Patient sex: M
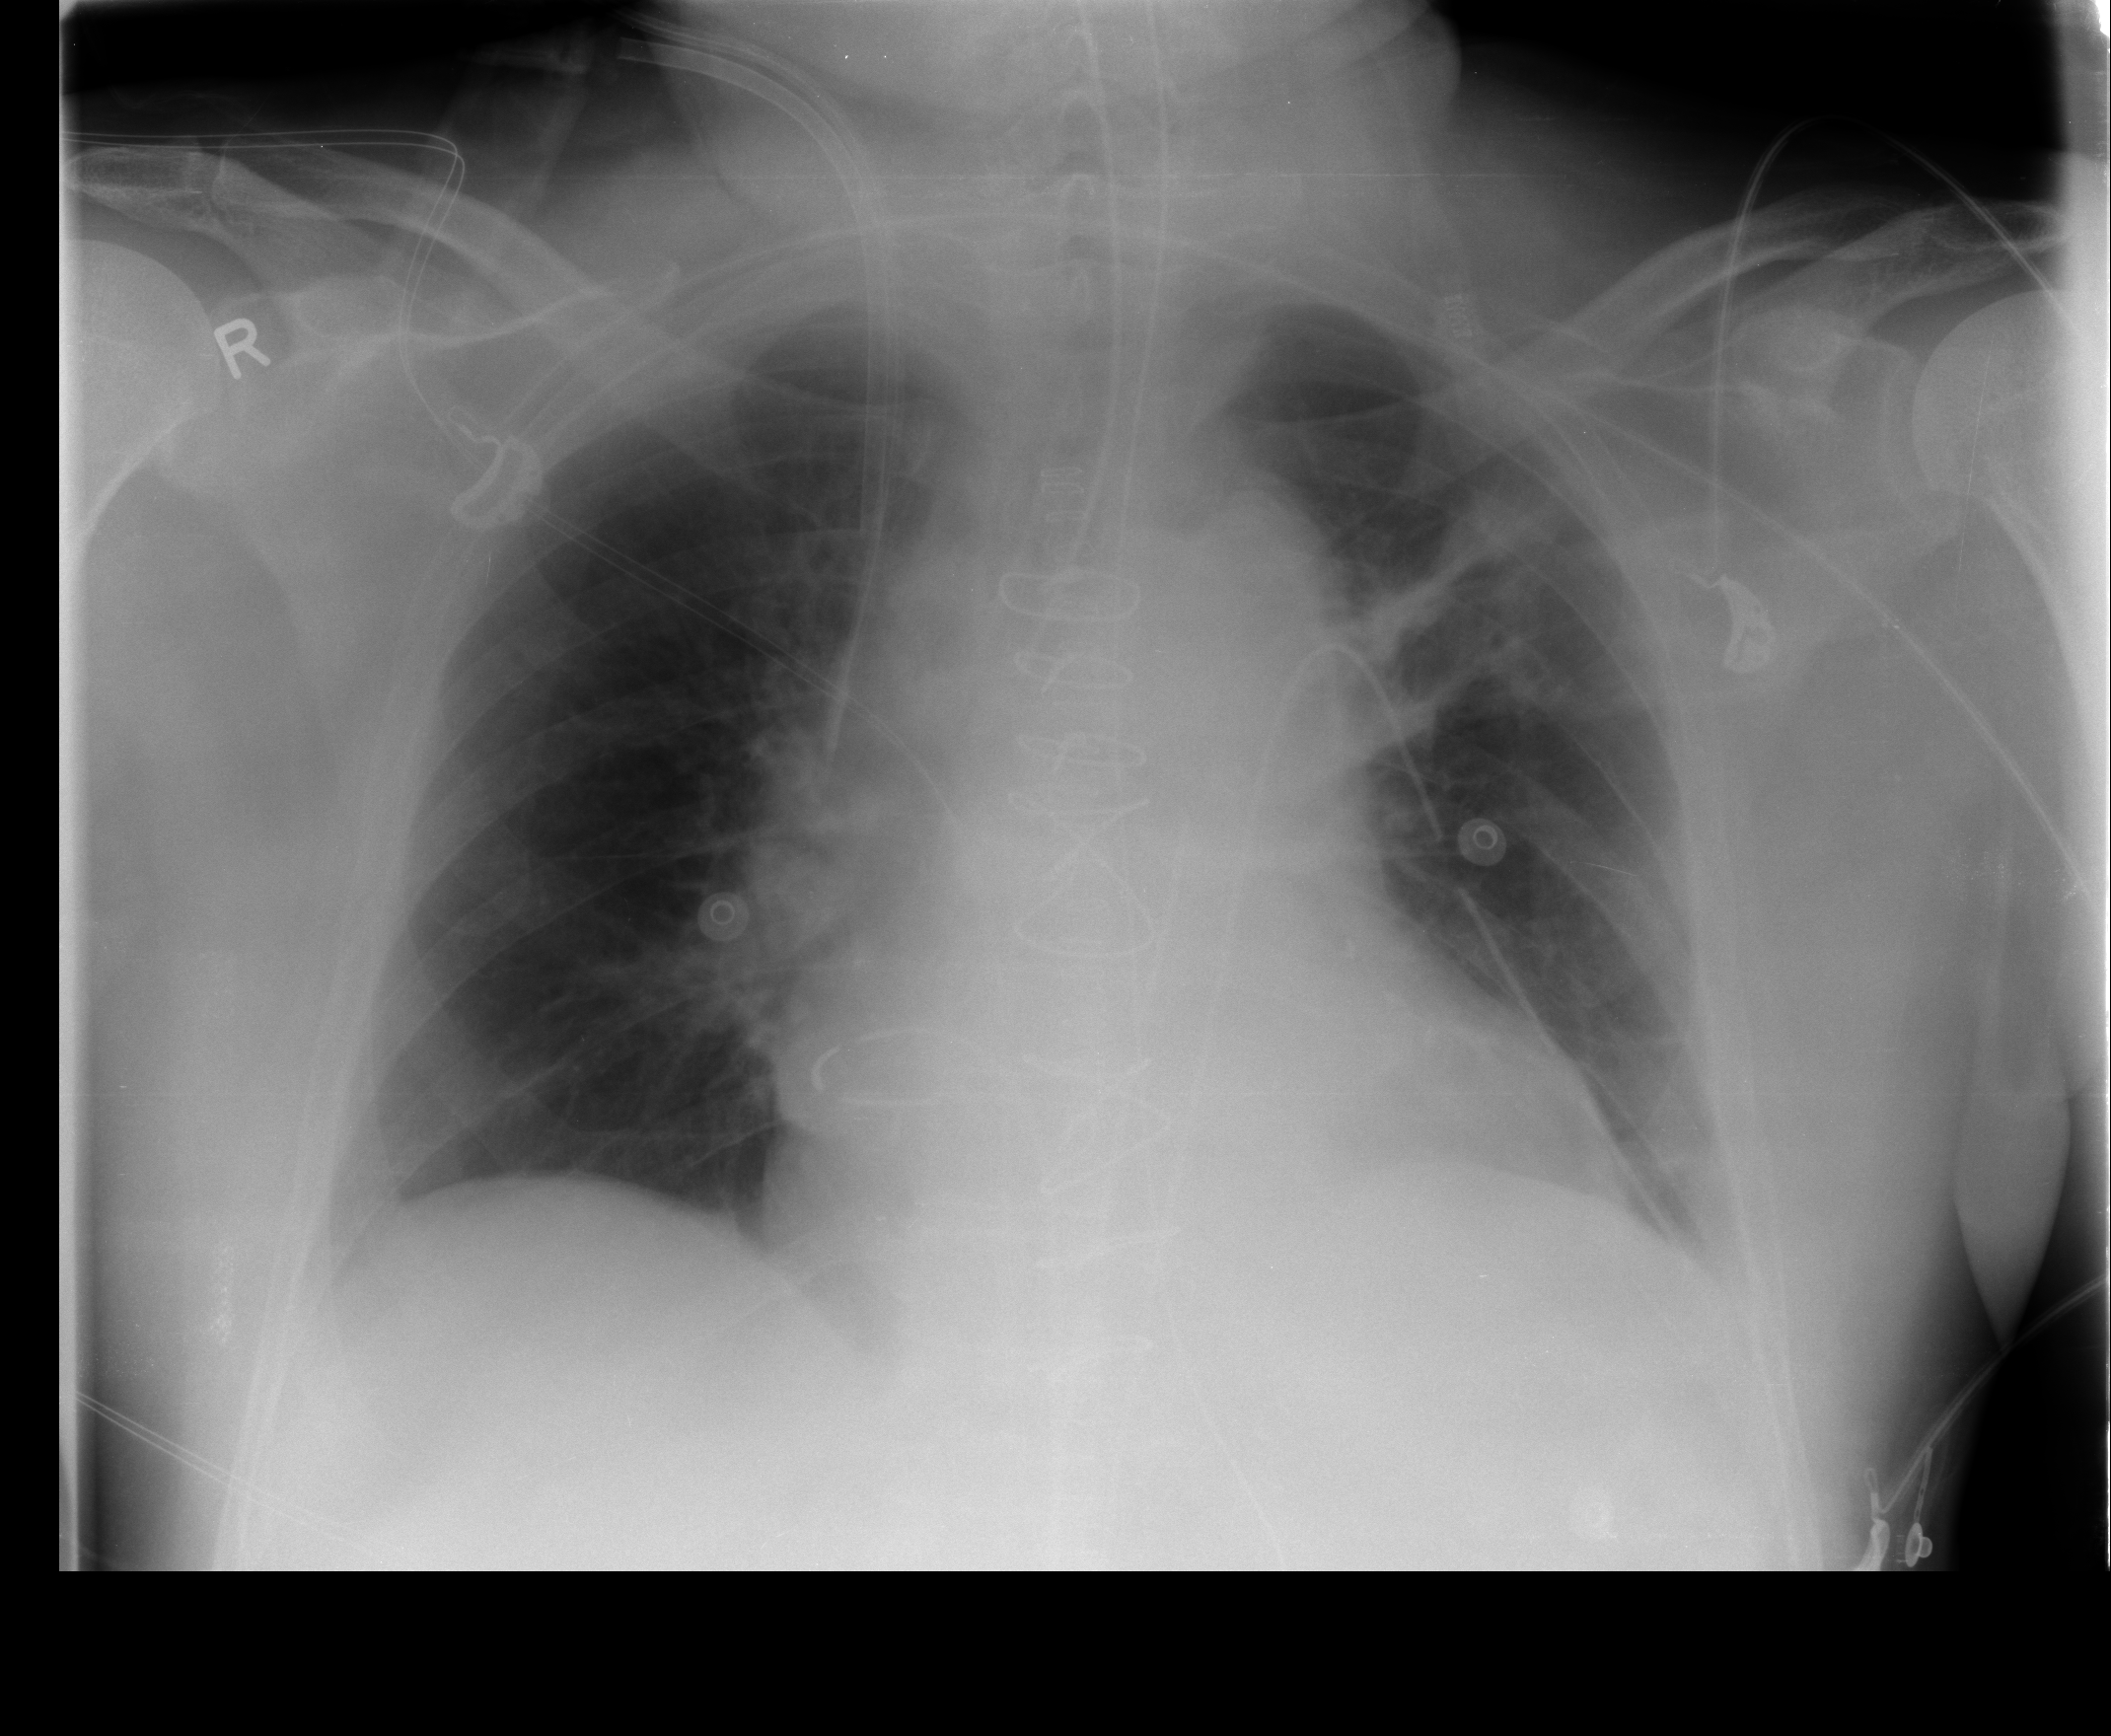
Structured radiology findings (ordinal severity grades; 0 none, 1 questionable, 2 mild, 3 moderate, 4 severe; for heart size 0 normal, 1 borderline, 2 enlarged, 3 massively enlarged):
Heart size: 2
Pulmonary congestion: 2
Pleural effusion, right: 0
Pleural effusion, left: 0
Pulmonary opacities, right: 0
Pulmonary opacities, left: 0
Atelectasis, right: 0
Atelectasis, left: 2